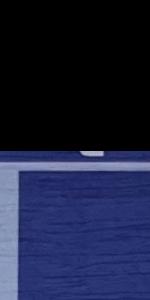
Label: Empty